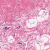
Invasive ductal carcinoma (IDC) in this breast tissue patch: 0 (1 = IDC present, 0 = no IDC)